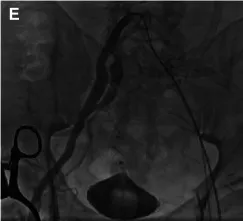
TAVR process. Selective right iliac artery angiography confirmed residual stenosis of less than 30% after balloon angioplasty of the stenosis site of the external-internal iliac artery bifurcation, with no local vascular complications such as dissection (E).
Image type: radiology (x_ray)